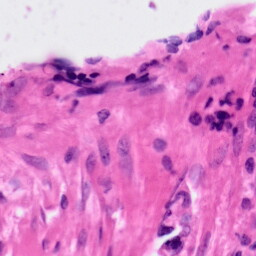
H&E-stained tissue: Ovarian